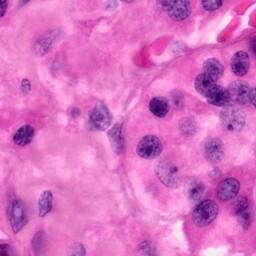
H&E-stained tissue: Pancreatic